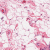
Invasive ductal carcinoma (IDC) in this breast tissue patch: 0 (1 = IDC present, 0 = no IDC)